Question: <URL> <---See Fiddle
Here I want to return the relative distance of two divs with their parent div. It seem that '.offsetTop'cannot return a correct answer. The result I expected is marked as green lines, the distance in 2 and 3.

And it's strange that why the border of their parent div was also included in the of '.offsetTop'?
Thanks!
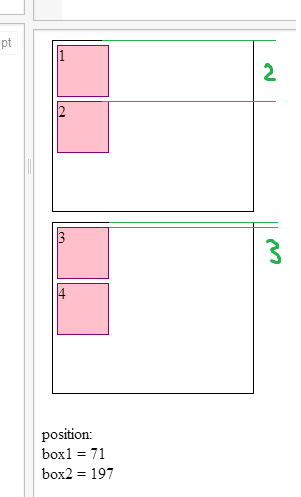
Answer: What if you gave .paper{ position:relative }, then the children would have coords offsets relative to it?
<URL>